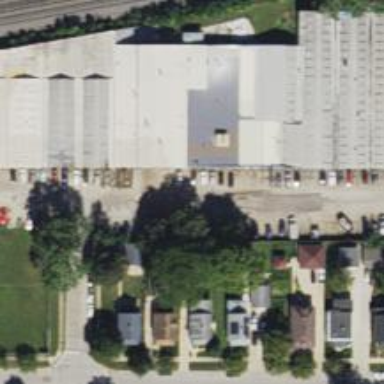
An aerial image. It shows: Industrial building.